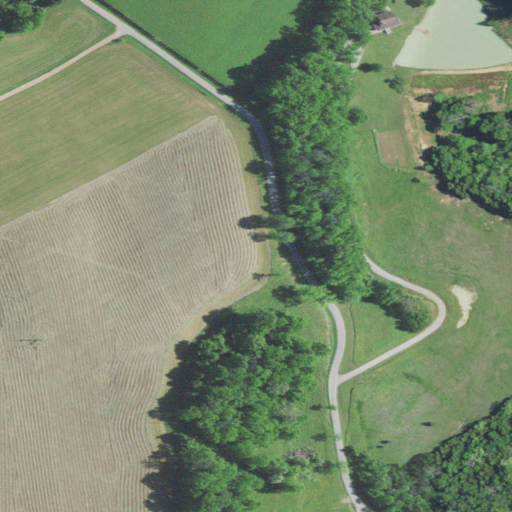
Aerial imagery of mountain in Kentucky named Nall Hill containing pasture, deciduous forest, open development, mixed forest, low intensity development, evergreen forest, and open water